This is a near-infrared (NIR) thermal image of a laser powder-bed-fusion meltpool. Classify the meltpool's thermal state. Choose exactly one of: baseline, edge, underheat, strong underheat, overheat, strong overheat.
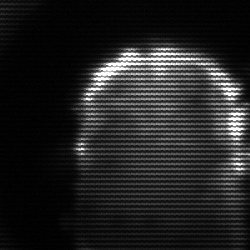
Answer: baseline